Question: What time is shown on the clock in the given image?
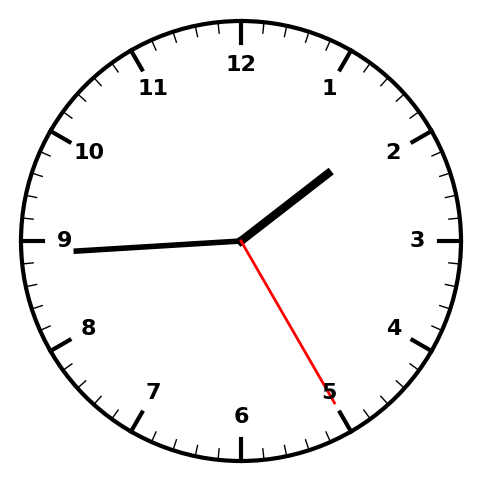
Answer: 01:44:25